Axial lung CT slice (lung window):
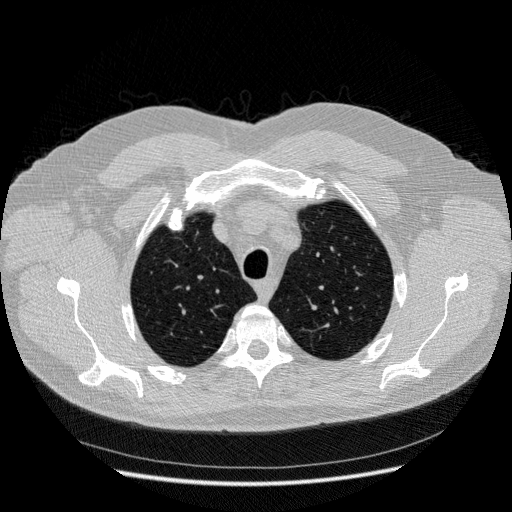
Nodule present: no